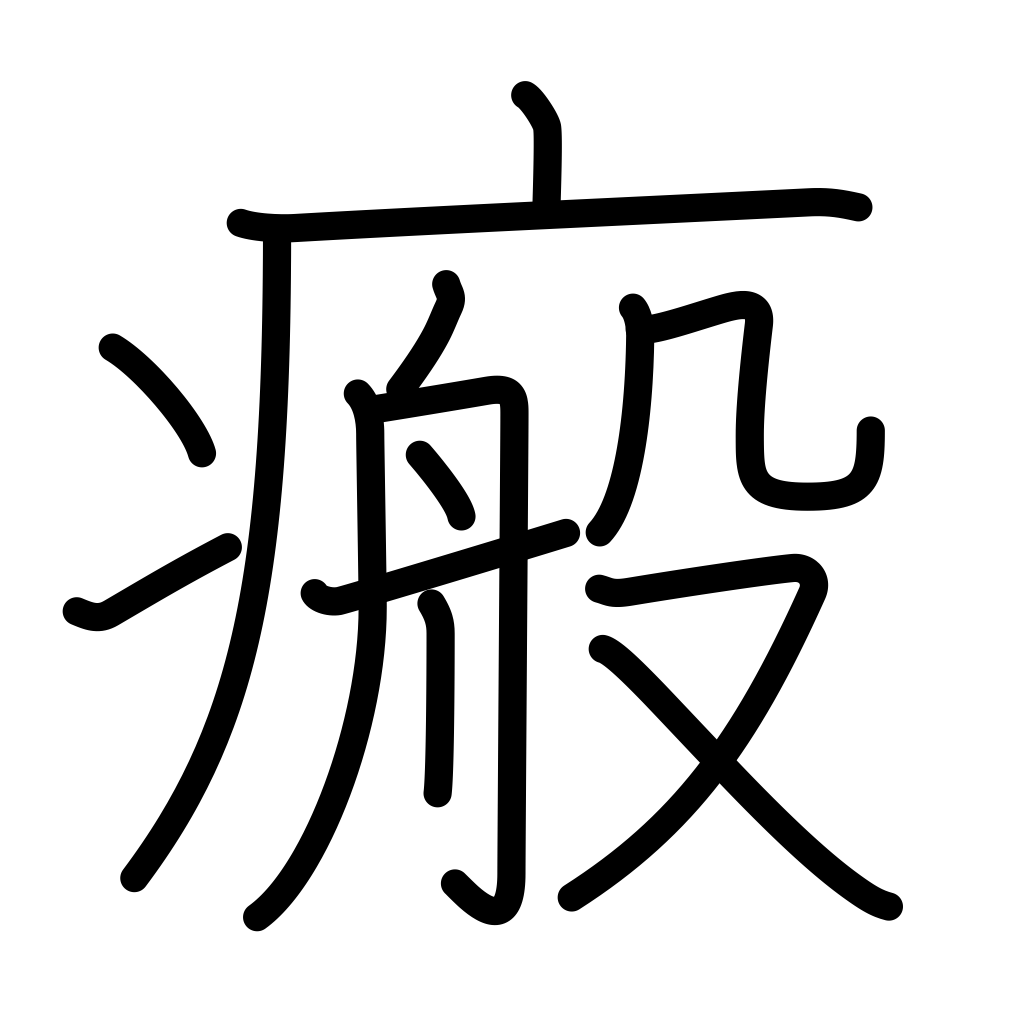
Meaning: scar